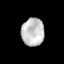
Tissue: prostate
Cell type: T cells
Senescence score: 0.3545
Nuclear area (px): 617
Mean DAPI intensity: 194.233